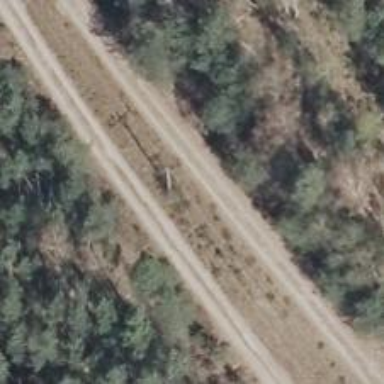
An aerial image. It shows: Power pole.